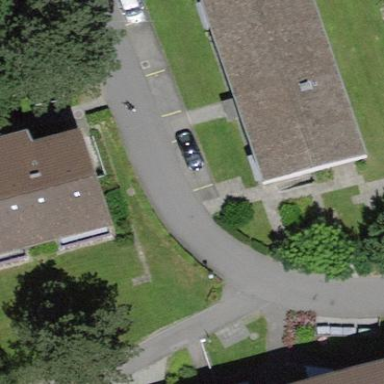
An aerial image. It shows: View of apartment building.